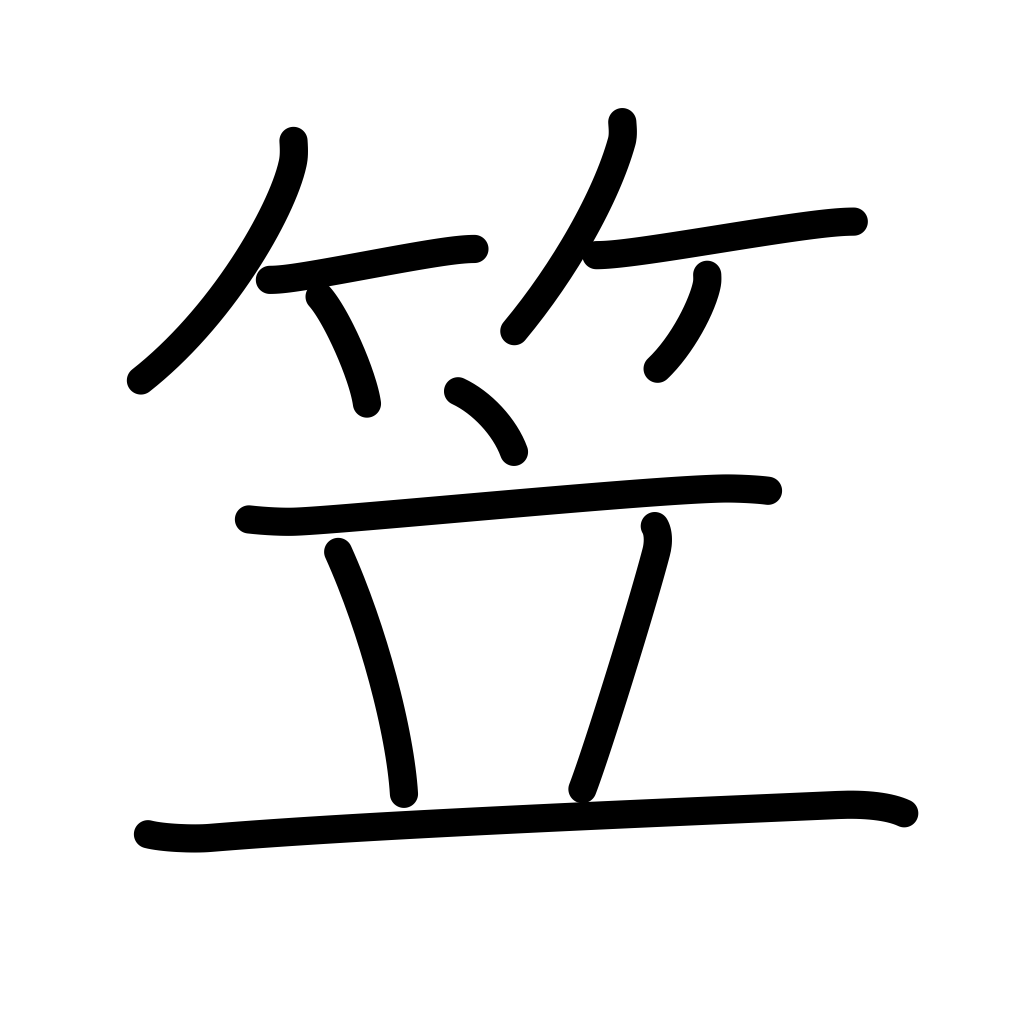
Meaning: bamboo hat, one's influence